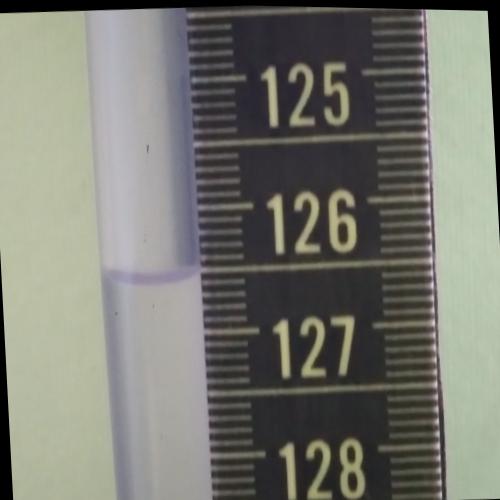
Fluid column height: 126.6 cm